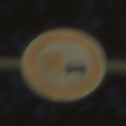
Verkehrszeichen: UeberholverbotKraftfahrzeuge
Umgebung: Outdoor, Suburban
Tageszeit: Midday
Wetter: Clear
Licht: Natural
Jahreszeit: NotSpecified
Kontrast: HighContrast